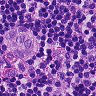
Metastatic tissue present: yes